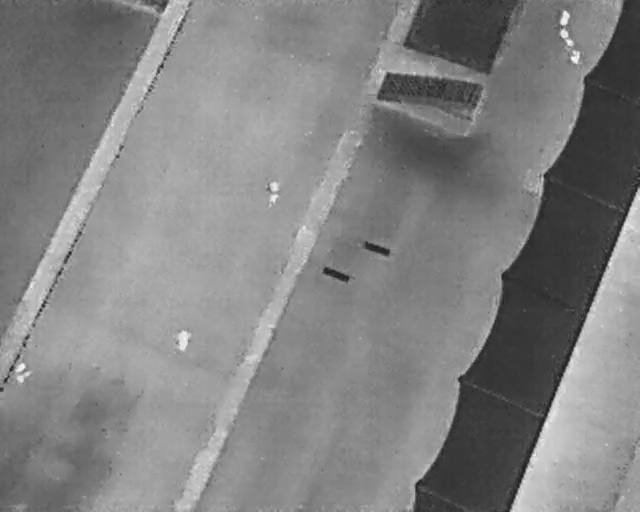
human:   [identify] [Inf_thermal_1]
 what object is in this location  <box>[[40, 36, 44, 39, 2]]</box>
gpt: <ref>1 large person at the center</ref>

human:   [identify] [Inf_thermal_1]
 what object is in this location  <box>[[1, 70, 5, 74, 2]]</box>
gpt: <ref>1 large person at the bottom left</ref>